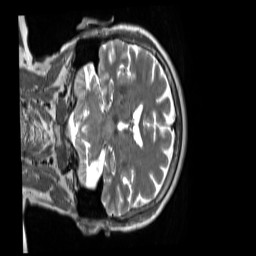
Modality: T2w
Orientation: coronal
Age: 64
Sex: female
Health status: ill
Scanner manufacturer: siemens
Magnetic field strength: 3 T
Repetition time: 2.8 s
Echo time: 0.326 s